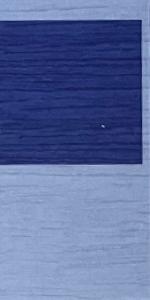
Label: Empty